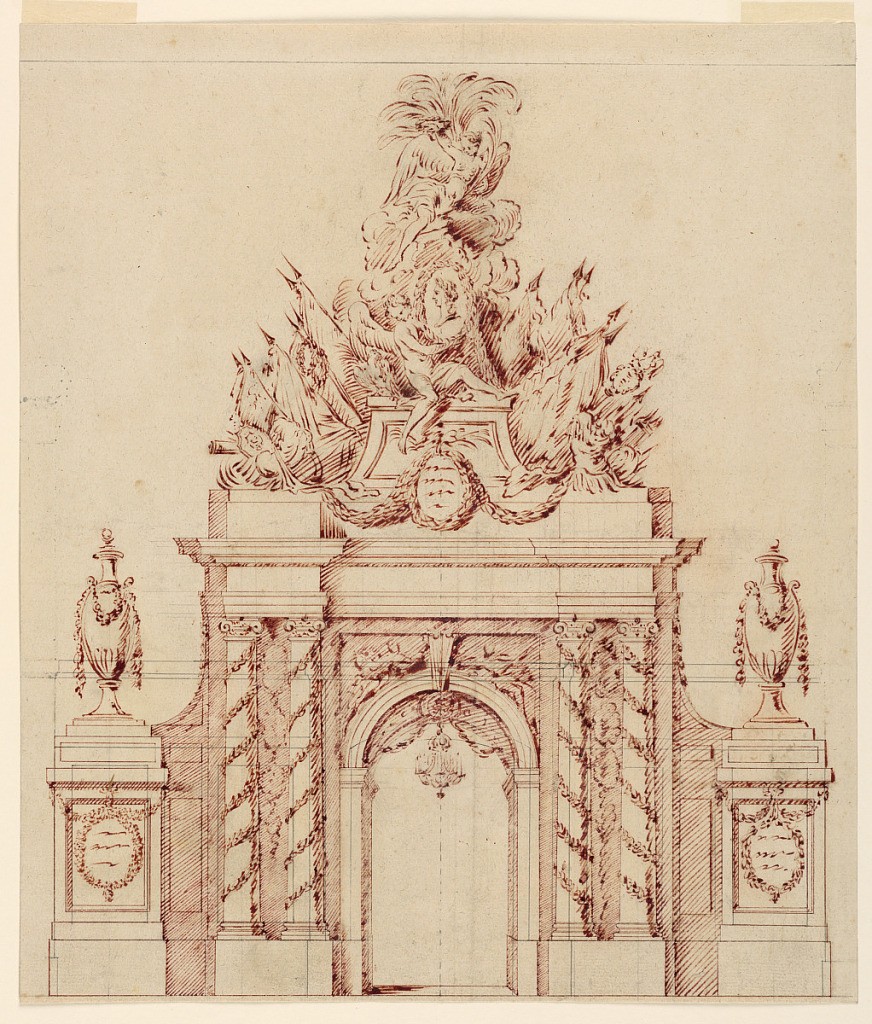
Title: Design for a painted decoration in honor of a French general who had been governor of a crown prince
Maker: Charles-Nicolas Cochin the younger, French, 1715–1790
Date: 1760-1790
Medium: Pen and black/red inks, graphite on laid paper
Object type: Drawing
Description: An arched doorway flanked by pairs of columns and pedestals upon which urns stand. A chandelier is suspended from the top of the doorway. A figure holds a portrait medallion of a warrior and crowned by another figure from above.